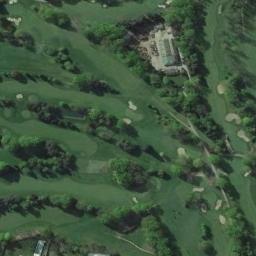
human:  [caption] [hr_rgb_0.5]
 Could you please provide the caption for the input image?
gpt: There is a building next to the golf course .

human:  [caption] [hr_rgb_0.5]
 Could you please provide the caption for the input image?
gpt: There are many bunkers and paths on a large green lawn on the golf course, And many linearly arranged trees and several buildings .

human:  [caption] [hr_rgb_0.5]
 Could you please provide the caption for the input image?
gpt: The golf course has some fairways, Roads, Barrier trees and sandpits and a house is also in the golf course .

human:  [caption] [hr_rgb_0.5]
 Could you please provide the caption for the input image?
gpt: There are five bunkers in this area, Two winding paths and a small river .

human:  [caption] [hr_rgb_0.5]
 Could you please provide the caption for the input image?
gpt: There are some rows of green trees on the golf course .